Field crop: tomato
Growth stage: 1
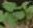
Species: solanum